Field crop: tomato
Growth stage: 1
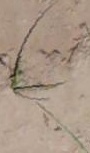
Species: cyperus